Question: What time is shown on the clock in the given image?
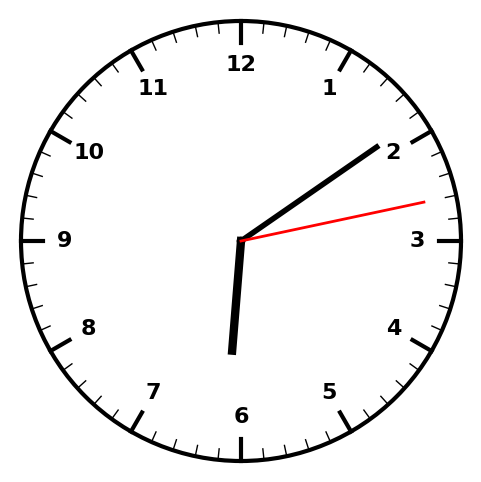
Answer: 06:09:13